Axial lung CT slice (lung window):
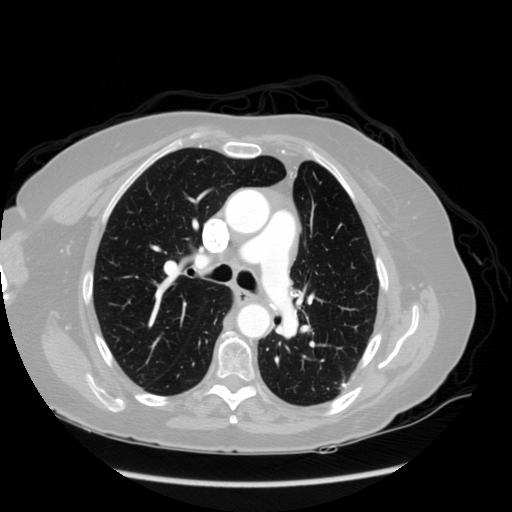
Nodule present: no